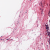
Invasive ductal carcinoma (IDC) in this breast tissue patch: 0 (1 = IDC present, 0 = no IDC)